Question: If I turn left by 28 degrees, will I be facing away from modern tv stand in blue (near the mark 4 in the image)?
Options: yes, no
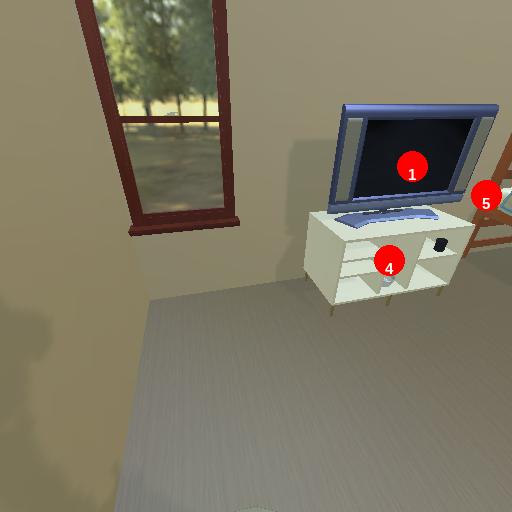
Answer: yes